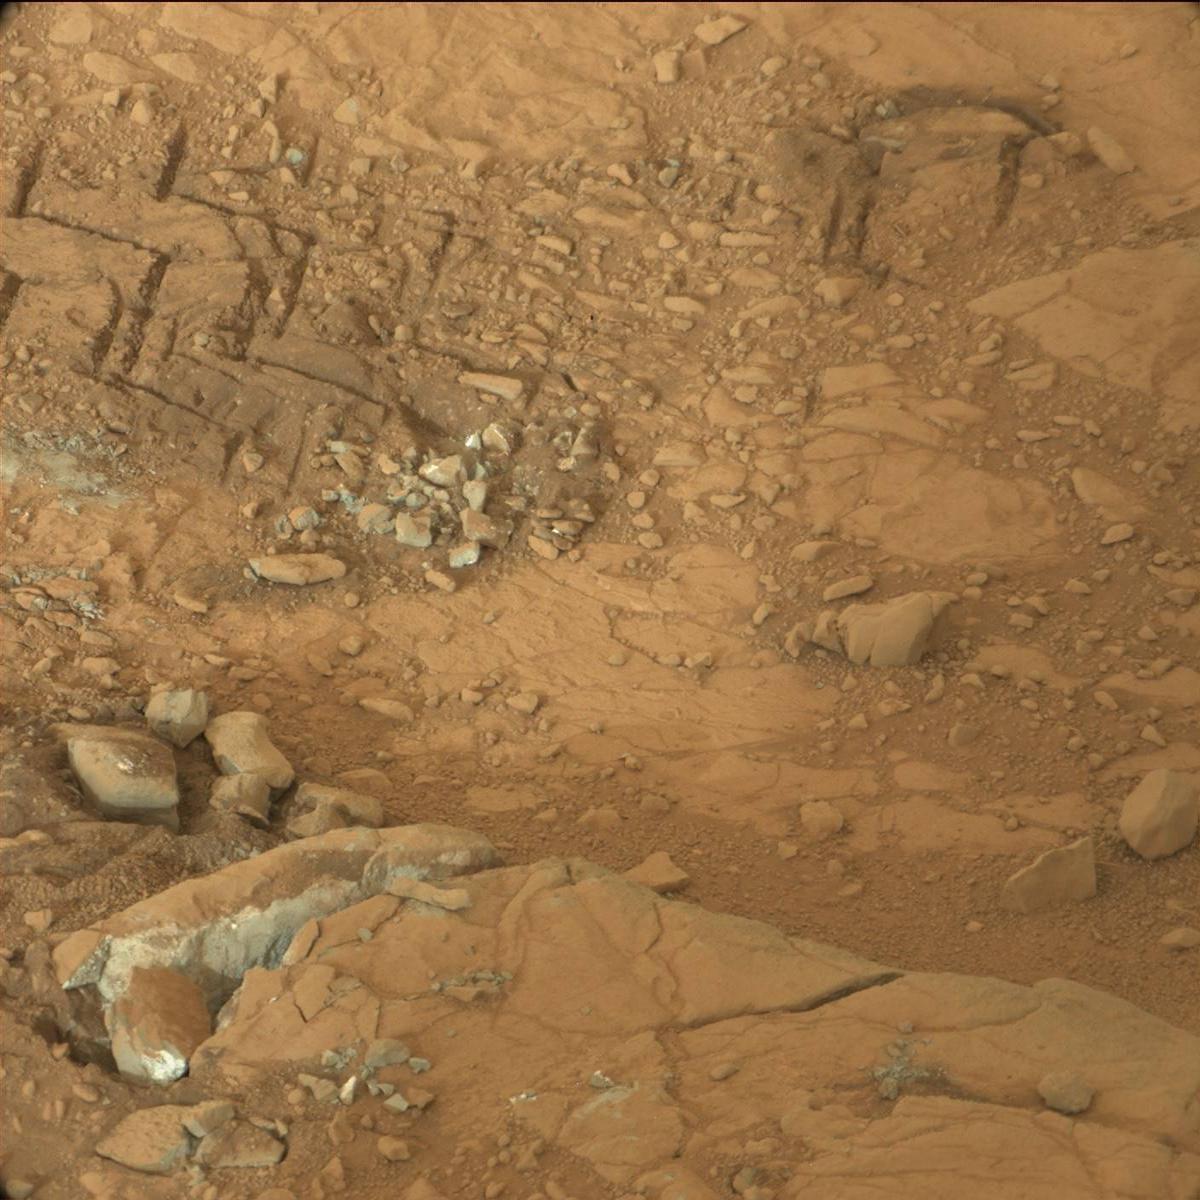
Terrain classes present: Bedrock, Rock, Sand / Soil, Track